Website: bh-photo
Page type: billing-address
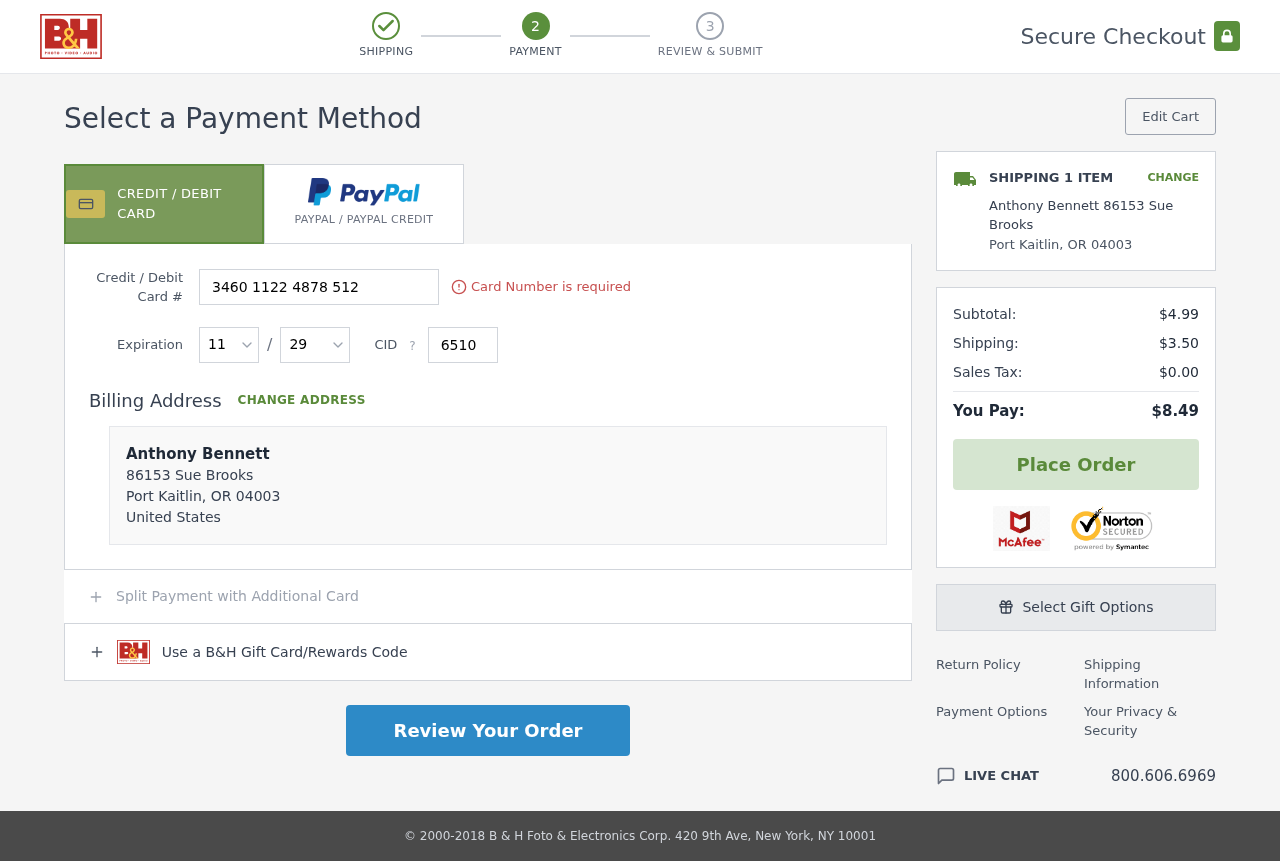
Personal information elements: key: PII_CARD_CVV
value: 6510
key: PII_CARD_EXPIRY_MONTH
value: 11
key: PII_CARD_EXPIRY_YEAR
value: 29
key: PII_CARD_NUMBER
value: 3460 1122 4878 512
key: PII_CITY
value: Port Kaitlin
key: PII_COUNTRY
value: United States
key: PII_FULLNAME
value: Anthony Bennett
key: PII_FULLNAME2
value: Anthony Bennett
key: PII_POSTCODE
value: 04003
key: PII_STATE_ABBR
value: OR
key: PII_STREET
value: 86153 Sue Brooks
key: PII_POSTCODE_FULL
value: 04003
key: PII_POSTCODE_NUMERIC
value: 4003
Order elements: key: ORDER_NUM_ITEMS
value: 1
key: ORDER_SUBTOTAL
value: $4.99
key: ORDER_SHIPPING_COST
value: $3.50
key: ORDER_TAX
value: $0.00
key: ORDER_TOTAL
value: $8.49